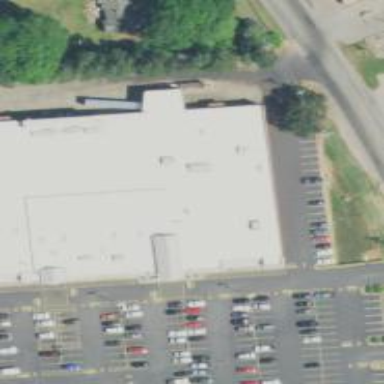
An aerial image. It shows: Building that houses supermarket.